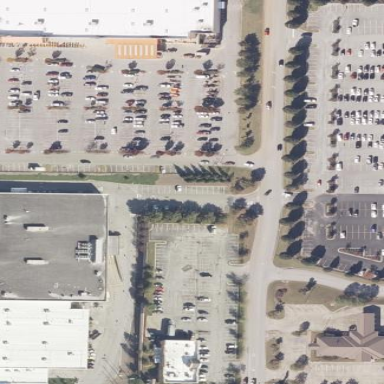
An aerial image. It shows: Parking area with surface.